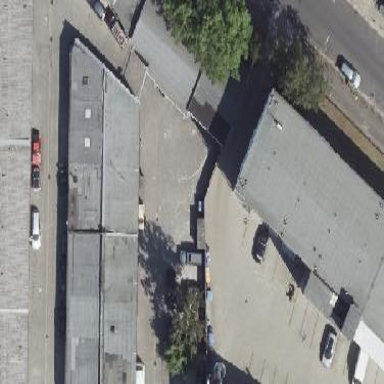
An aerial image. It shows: Group of garages.